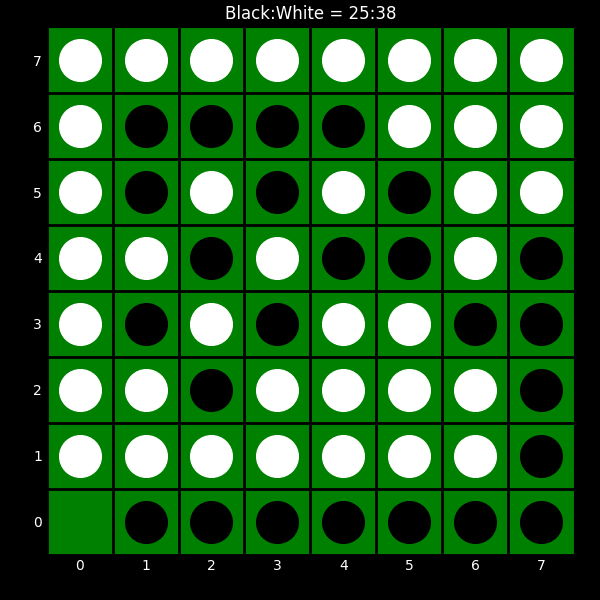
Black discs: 25
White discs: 38